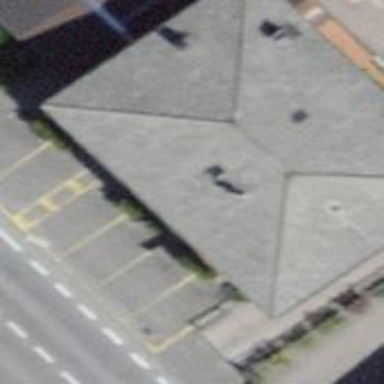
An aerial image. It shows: Restaurant.